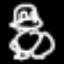
Label: frog